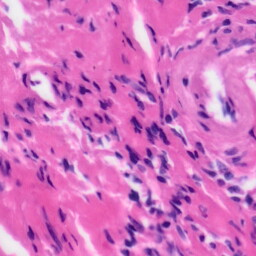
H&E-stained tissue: Tonsil